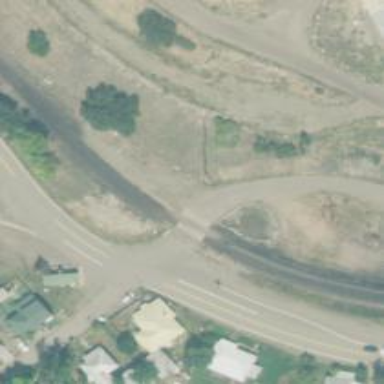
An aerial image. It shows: Railway level crossing.